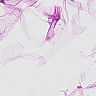
Metastatic tissue present: no